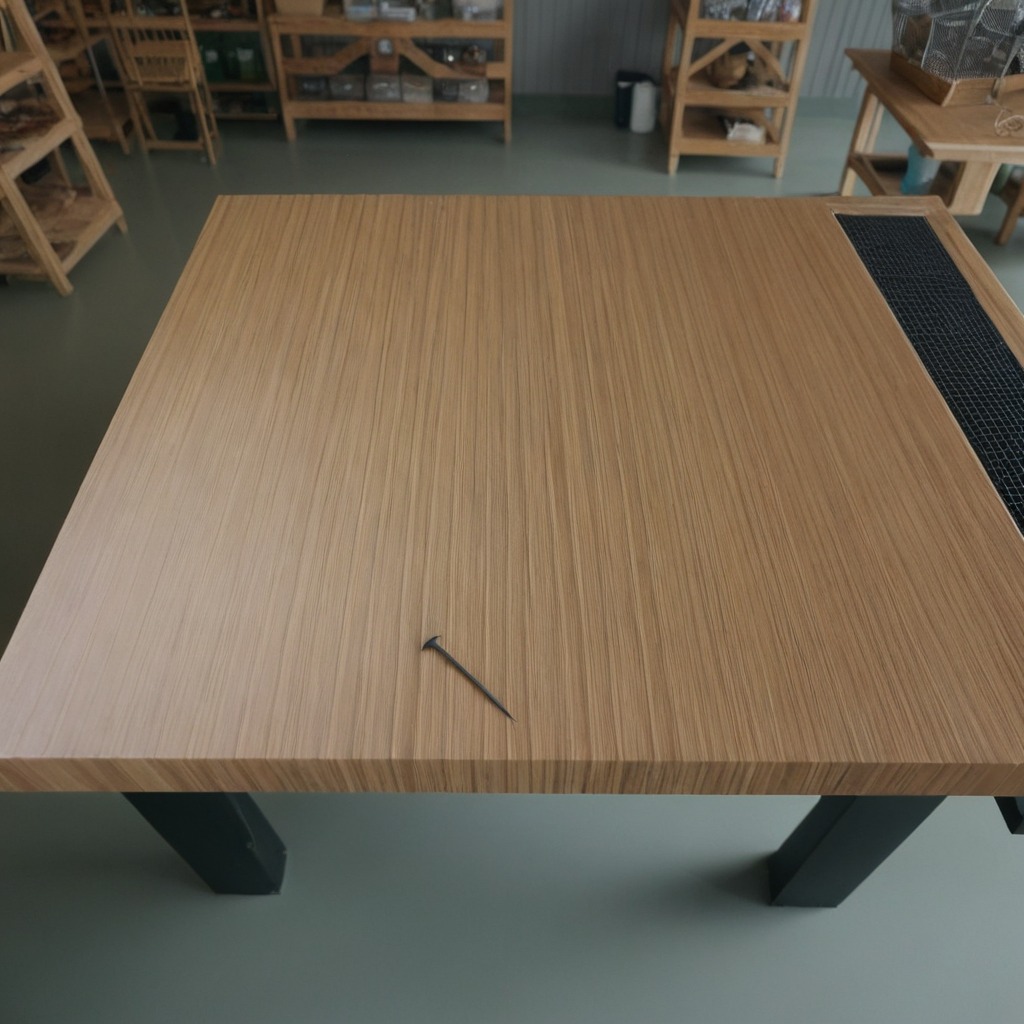
An iron nail is lying on the workbench inside a coastal fishing gear workshop.